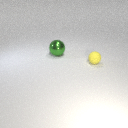
small yellow rubber sphere in front of large green metal sphere